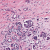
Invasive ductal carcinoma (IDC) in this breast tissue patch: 1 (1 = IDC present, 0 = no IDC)